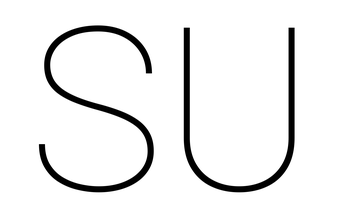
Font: Roboto_Thin